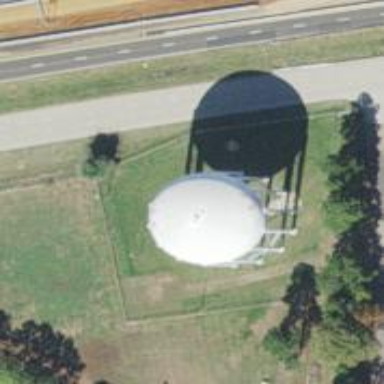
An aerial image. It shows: Water tower that is man-made.